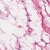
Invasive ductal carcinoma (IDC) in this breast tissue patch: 0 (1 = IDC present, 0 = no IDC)